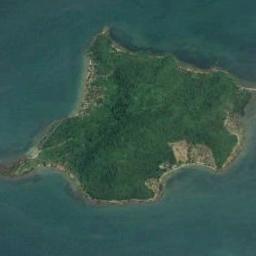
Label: island